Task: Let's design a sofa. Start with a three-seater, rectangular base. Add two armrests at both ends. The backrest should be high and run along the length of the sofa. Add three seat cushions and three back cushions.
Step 480:
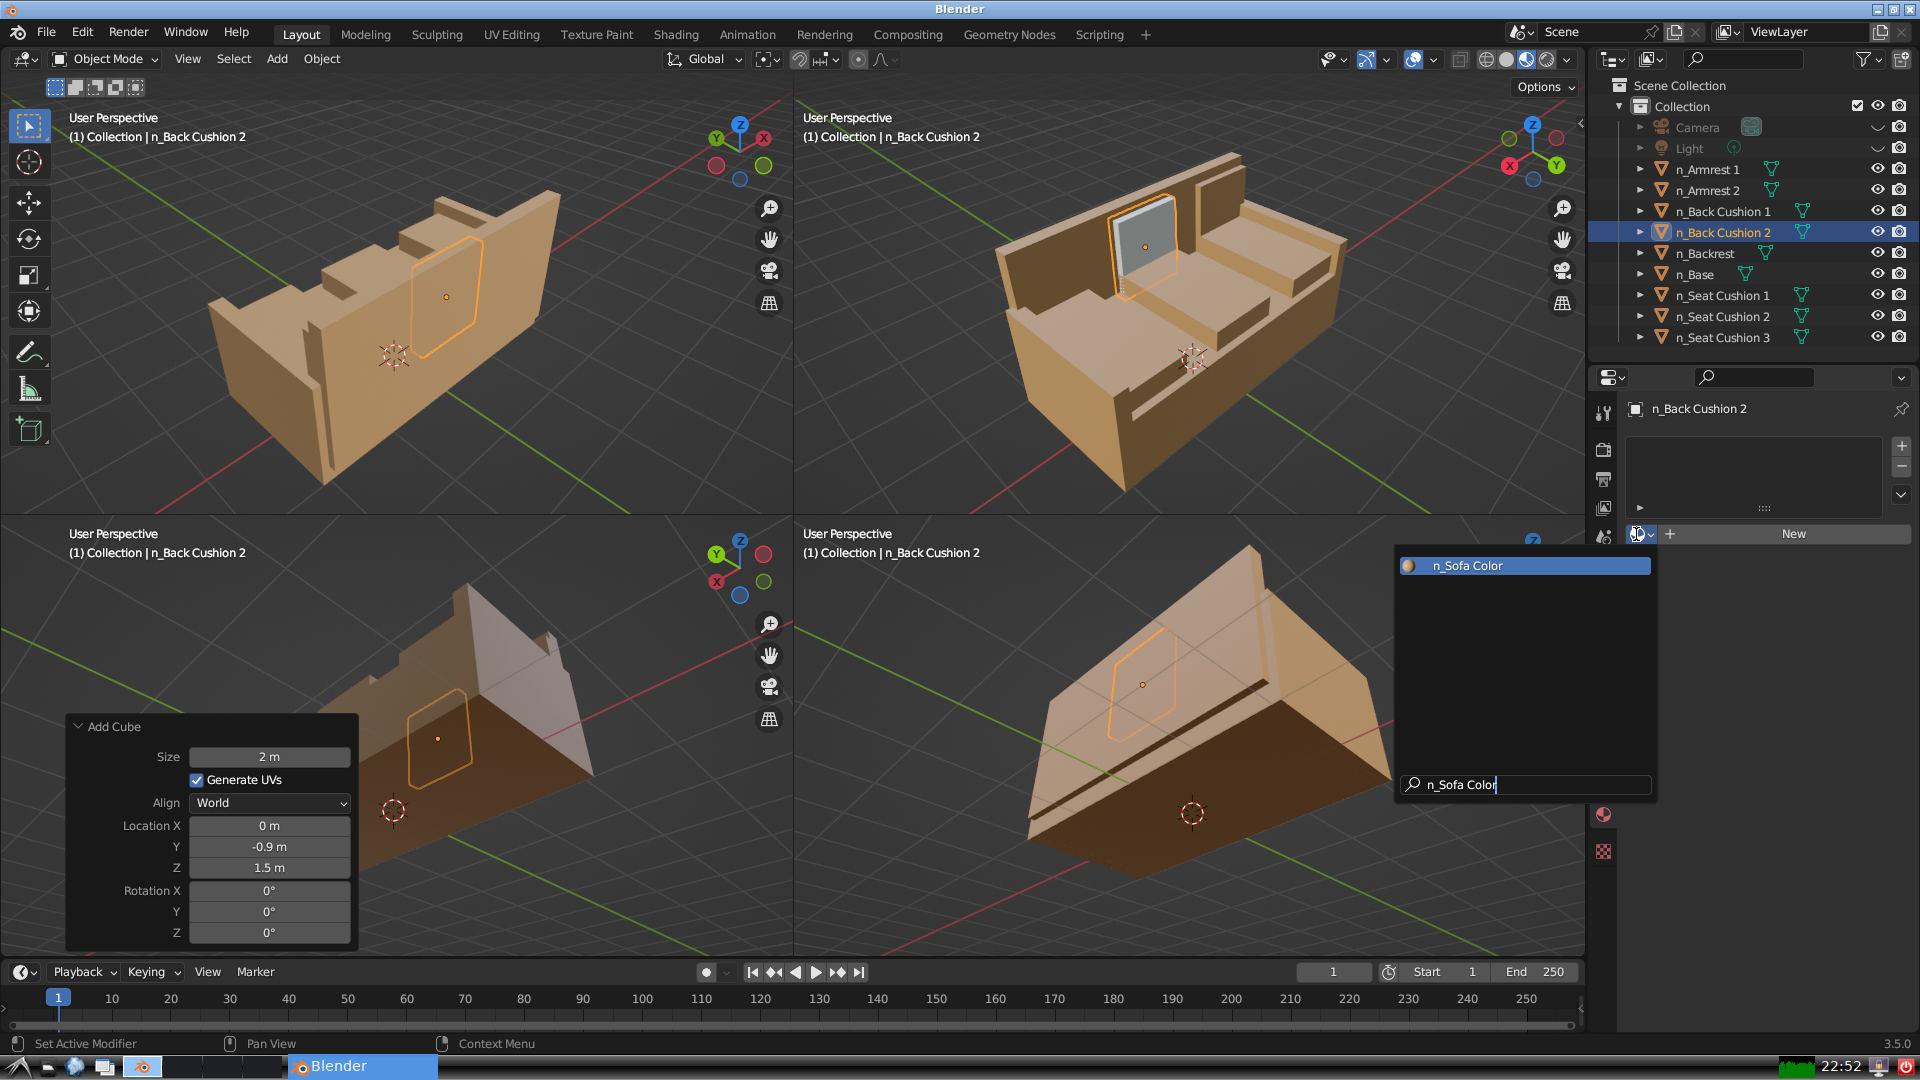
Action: {"key_press": ['Return']}